Question: I am joining between 3 tables and getting the wrong result. The goal is to list ALL the restaurants in the restaurants table and display the rating for any restaurant if the rating exists, otherwise display null, and only for ratings for burger.
'''
SELECT r.RestaurantID, RestaurantName, cr.Rating FROM Restaurant r
LEFT JOIN CustRating cr ON cr.RestaurantID = r.RestaurantID
LEFT JOIN FoodType ft ON ft.FoodTypeID = cr.FoodTypeID AND
ft.FoodTypeName = 'Burger'
'''

However 'Cafe C' should have Rating = null because I only want to display ratings for Burgers. What's the proper SQL?
'''
CREATE TABLE [dbo].[Restaurant](
[RestaurantID] [int] NOT NULL,
<URL> NOT NULL
)
CREATE TABLE [dbo].[FoodType](
[FoodTypeID] [int] NOT NULL,
<URL> NOT NULL
)
CREATE TABLE [dbo].[CustRating](
[RestaurantID] [int] NOT NULL,
[FoodTypeID] [int] NOT NULL,
[Rating] [smallint] NOT NULL
)
BEGIN TRANSACTION;
INSERT INTO <URL>
SELECT 2, 1, 3 UNION ALL
SELECT 3, 2, 2
COMMIT;
GO
BEGIN TRANSACTION;
INSERT INTO <URL>
SELECT 1, N'Burger' UNION ALL
SELECT 2, N'Taco'
COMMIT;
GO
BEGIN TRANSACTION;
INSERT INTO <URL>
SELECT 1, N'Cafe A' UNION ALL
SELECT 2, N'Cafe B' UNION ALL
SELECT 3, N'Cafe C'
COMMIT;
GO
'''
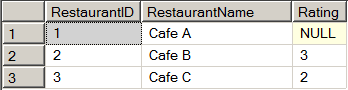
Answer: '''
SELECT
Restaurant.*
,CASE WHEN FoodType.FoodTypeID IS NULL THEN NULL ELSE CustRating.Rating END AS Rating
FROM Restaurant Restaurant
LEFT OUTER JOIN CustRating CustRating
ON Restaurant.RestaurantID = CustRating.RestaurantID
LEFT OUTER JOIN FoodType FoodType
ON FoodType.FoodTypeID = CustRating.FoodTypeID
AND FoodType.FoodTypeName = 'Burger'
'''